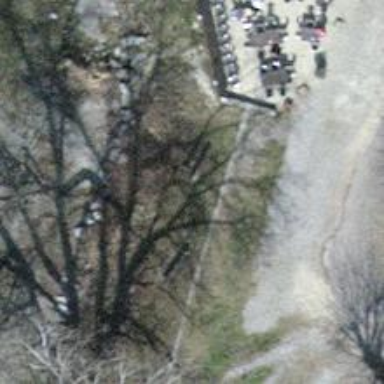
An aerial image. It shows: Bench for seating.